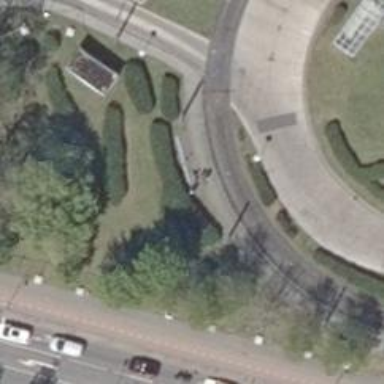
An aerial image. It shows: Bicycle rental service.